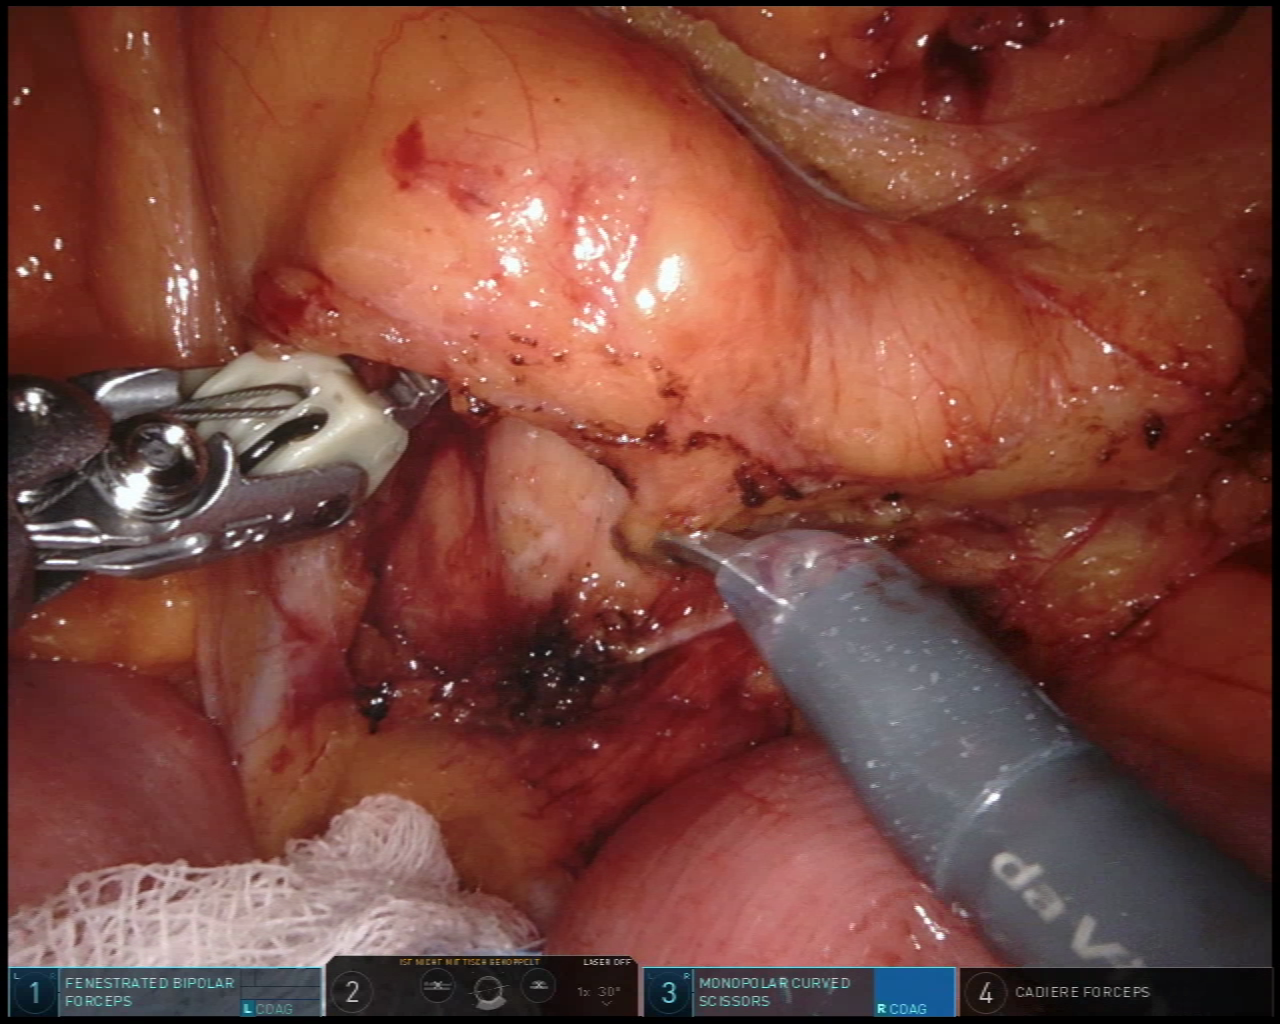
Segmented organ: intestinal_veins
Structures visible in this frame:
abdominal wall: no
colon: no
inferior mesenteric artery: no
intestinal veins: yes
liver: no
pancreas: no
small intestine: yes
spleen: no
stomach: no
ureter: no
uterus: no
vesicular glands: no